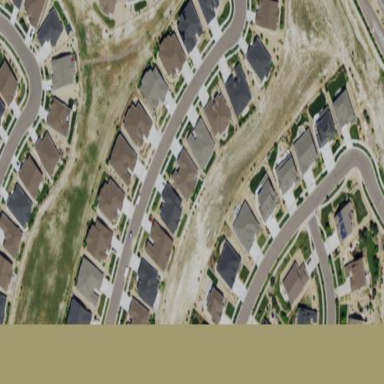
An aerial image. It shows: Residential area composed of single-family homes.